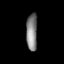
Tissue: lung
Cell type: Endothelial cells
Senescence score: 0.6803
Nuclear area (px): 394
Mean DAPI intensity: 132.698